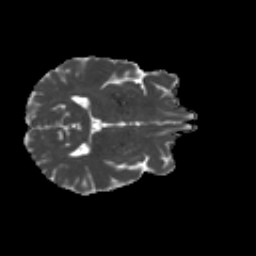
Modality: MD
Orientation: axial
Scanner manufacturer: siemens
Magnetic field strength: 3 T
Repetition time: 4.16 s
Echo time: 0.0806 s